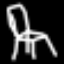
Label: chair